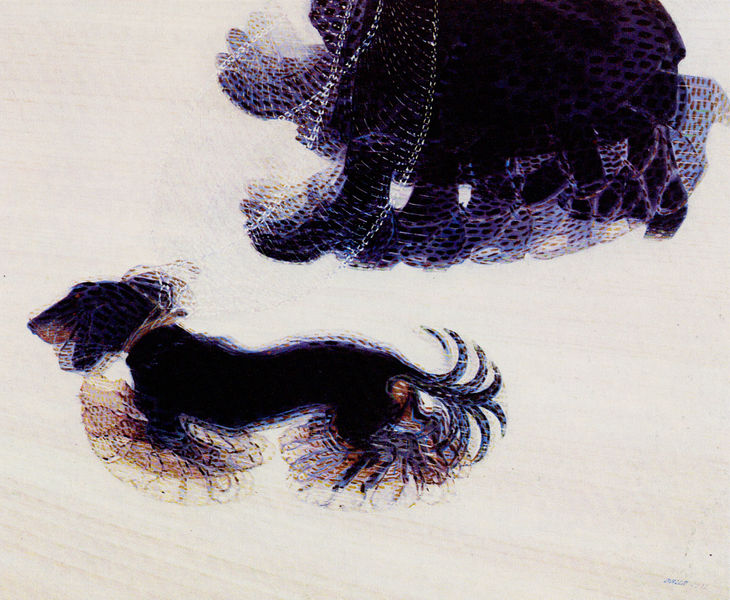
Titel: Dinamismo di un cane al guinzaglio
Künstler: Giacomo Balla
Standort: Buffalo (New York)
Institution: Albright-Knox Art Gallery
Schlagwörter: blau, fuß, weiß, gelb, ausschnitt, bewegung, braun, frau, grau, kleid, ohr, orange, schwarz, dackel, gassi, hund, tier, rock, mensch, gehen, saum, person, ohren, beine, schwanz, hündchen, füße, umrisse, halsband, schuhe, studie, leine, laufen, kette, modern, lila, violett, spazieren, pfoten, punkte, futurismus, links, spaziergang, parallel, dynamik, punkt, rennen, tupfen, schnauze, hundeleine, fokus, herrchen, vierbeiner, balla, gassi gehen, stöckel, stöckelschuhe, blauschwarz, damenschuhe, stöckelschuh, wedeln, hundehalsband, bei fuß, hundekette, spziergang